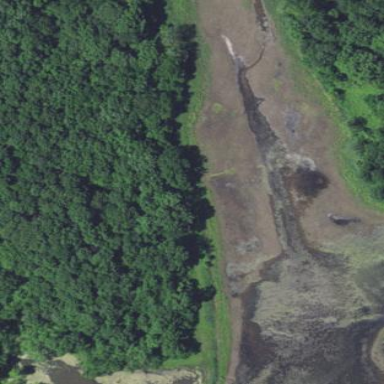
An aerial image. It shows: Beautiful wet meadow natural wetland.